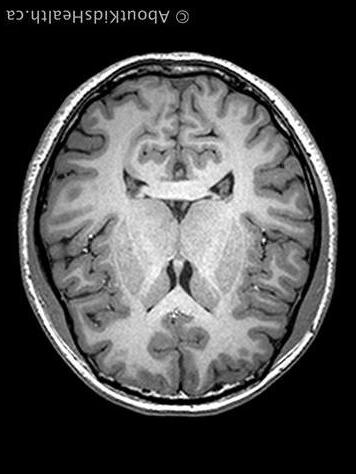
Label: notumor